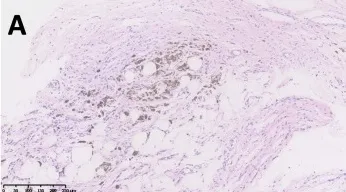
Histopathologic and immunohistochemical analyses of atrophic pigmented DFSP. (A, B) Proliferation of spindle cells in dermis and scattered pigmented cells (hematoxylin and eosin, 100x and 200x magnification).
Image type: pathology (h&e)